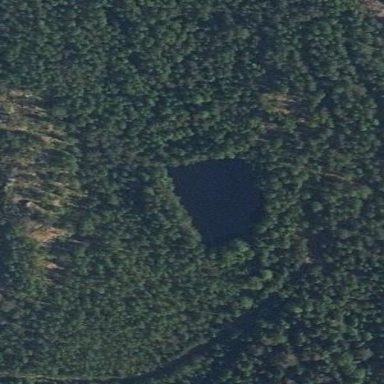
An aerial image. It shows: Pond with natural water.